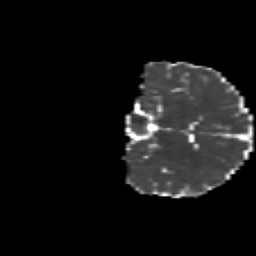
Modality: MD
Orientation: coronal
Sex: female
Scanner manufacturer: siemens
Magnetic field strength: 3 T
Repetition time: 5 s
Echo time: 0.071 s